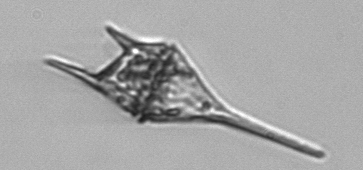
Label: Tripos_lineatus